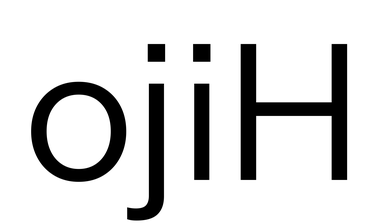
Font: InstrumentSans_Regular